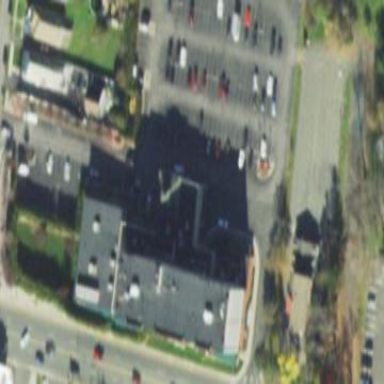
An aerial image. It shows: Hotel building.